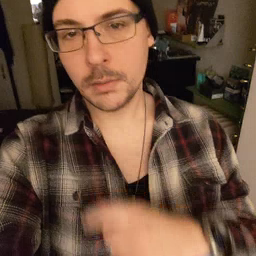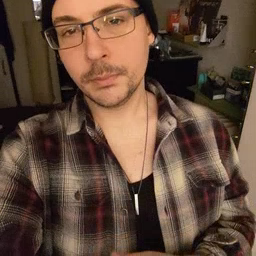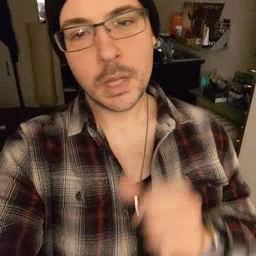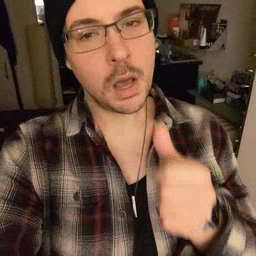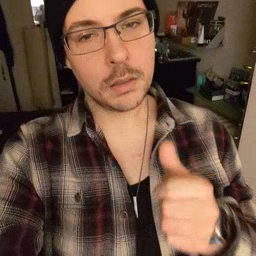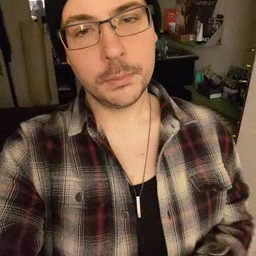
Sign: not